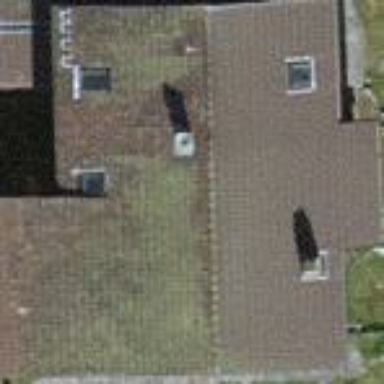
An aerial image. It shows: Detached building with gabled roof.